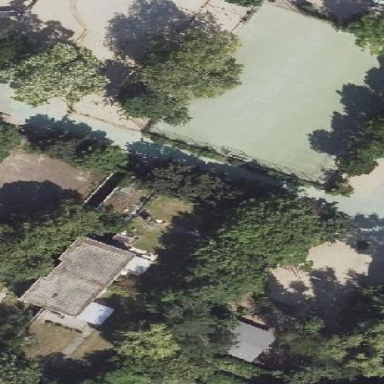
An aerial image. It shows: Soccer pitch designated for leisure and sports activities.